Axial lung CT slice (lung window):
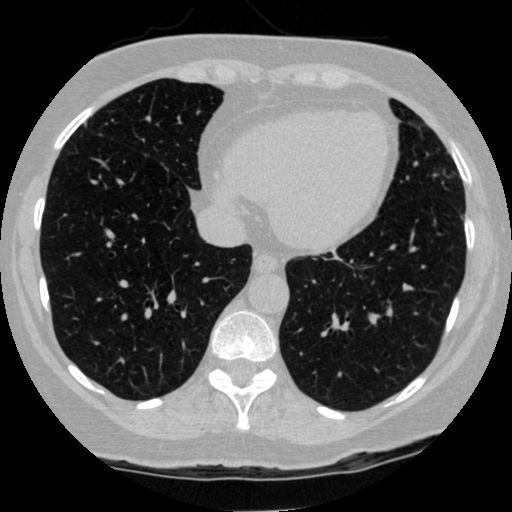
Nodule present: no